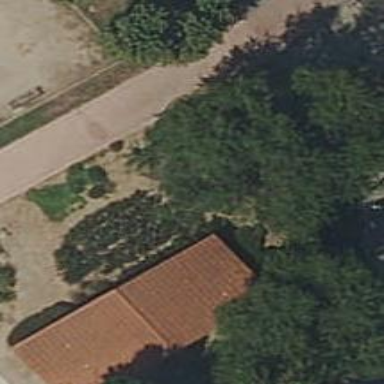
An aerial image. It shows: Shed building.